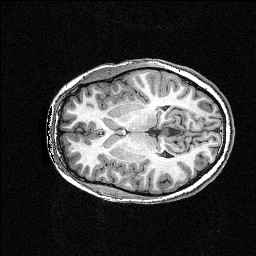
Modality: T1w
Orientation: axial
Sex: female